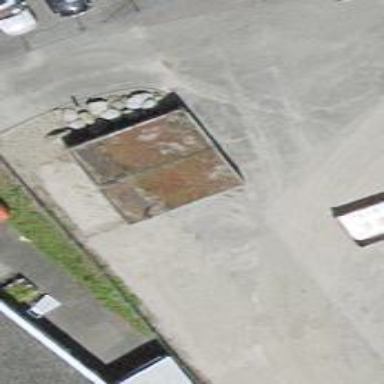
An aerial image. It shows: Garage building.